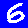
Digit: 6